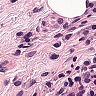
Metastatic tissue present: no